Question: I am having the problem that whitespace of some sort is being inserted between characters when I am converting a 'Queue<byte>' list into a string for comparison. I do not think that they are actual whitespace characters, however, because the Queue retains only seven values and when debugging I am still able to see the seven character values. See image:

Relevant code:
'''
Queue<byte> bufKeyword = new Queue<byte>(7);
// Remove old byte from queue and add new one
if (bufKeyword.Count == 7) bufKeyword.Dequeue();
bufKeyword.Enqueue((byte)fsInput.ReadByte());
// Check buffer string for match
StringBuilder bufKeywordString = new StringBuilder();
foreach (byte qByte in bufKeyword) {
bufKeywordString.Append(Encoding.ASCII.GetString(BitConverter.GetBytes(qByte)));
}
string _bufKeywordString = bufKeywordString.ToString();
Console.WriteLine("{0}", _bufKeywordString); //DEBUG - SEE IMAGE
StringBuilder bufWriteString = new StringBuilder();
if (_bufKeywordString.StartsWith("time=")) //Does not work because of 'whitespace'
{
for (int i = 1; i < 25; i++) { bufWriteString.Append(fsInput.ReadByte()); } // Read next 24 bytes
fileWriteQueue.Enqueue(bufWriteString.ToString()); // Add this data to write queue
fileWriteQueueCount++;
fileBytesRead += 24; // Change to new spot in file
}
'''
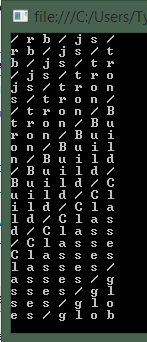
Answer: There is no 'BitConverter.GetBytes' for 'byte' argument. 'byte' gets converted to 'short', and 'BitConverter.GetBytes(short)' returns an array of two elements.
So instead of
'''
bufKeywordString.Append(Encoding.ASCII.GetString(BitConverter.GetBytes(qByte)));
'''
try
'''
bufKeywordString.Append(Encoding.ASCII.GetString(new byte[] {qByte});
'''